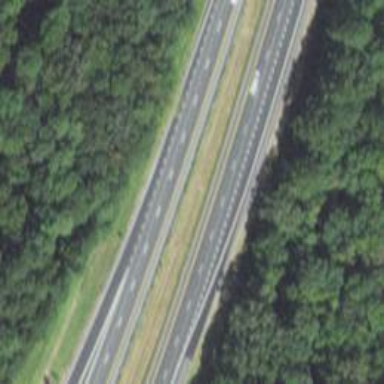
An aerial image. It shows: Motorway junction.